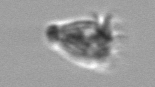
Label: Paratontonia_gracillima